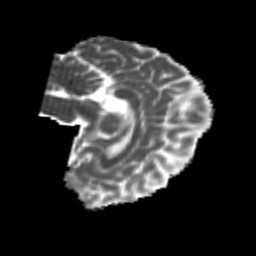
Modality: MD
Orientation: sagittal
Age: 25
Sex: female
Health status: healthy
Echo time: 0.074 s